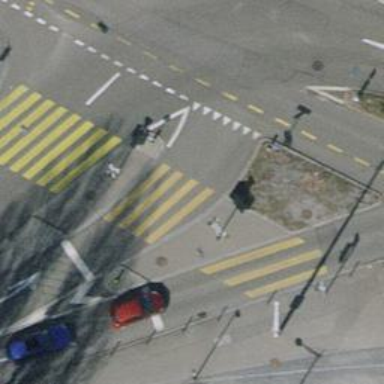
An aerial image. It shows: Footway with asphalt surface and zebra crossing.